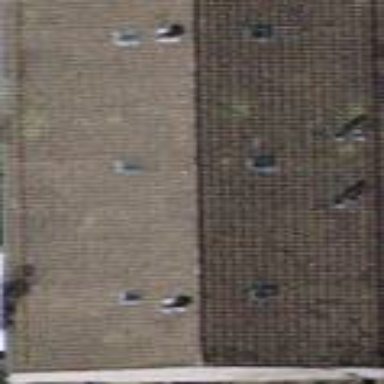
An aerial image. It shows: Pitched roof building.